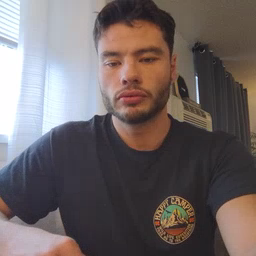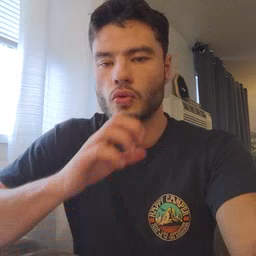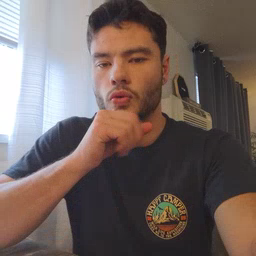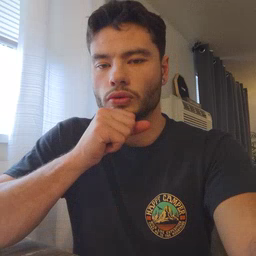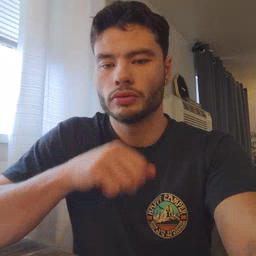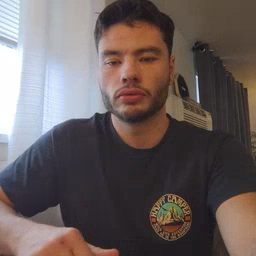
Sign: orange